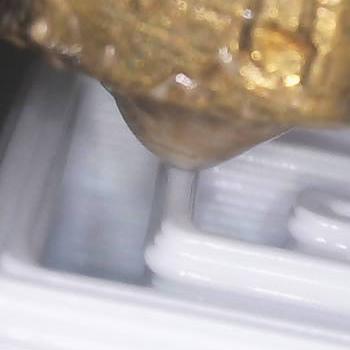
Flow rate: 70%